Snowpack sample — Loveland Pass, Silver Plume, Colorado, USA (1/12/25, 11:40 AM MST)
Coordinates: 39.66, -105.88
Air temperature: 7 °F
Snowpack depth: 140 cm
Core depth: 10 cm
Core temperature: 41 °F
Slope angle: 11°, slope face: 30°
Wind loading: high
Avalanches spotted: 2
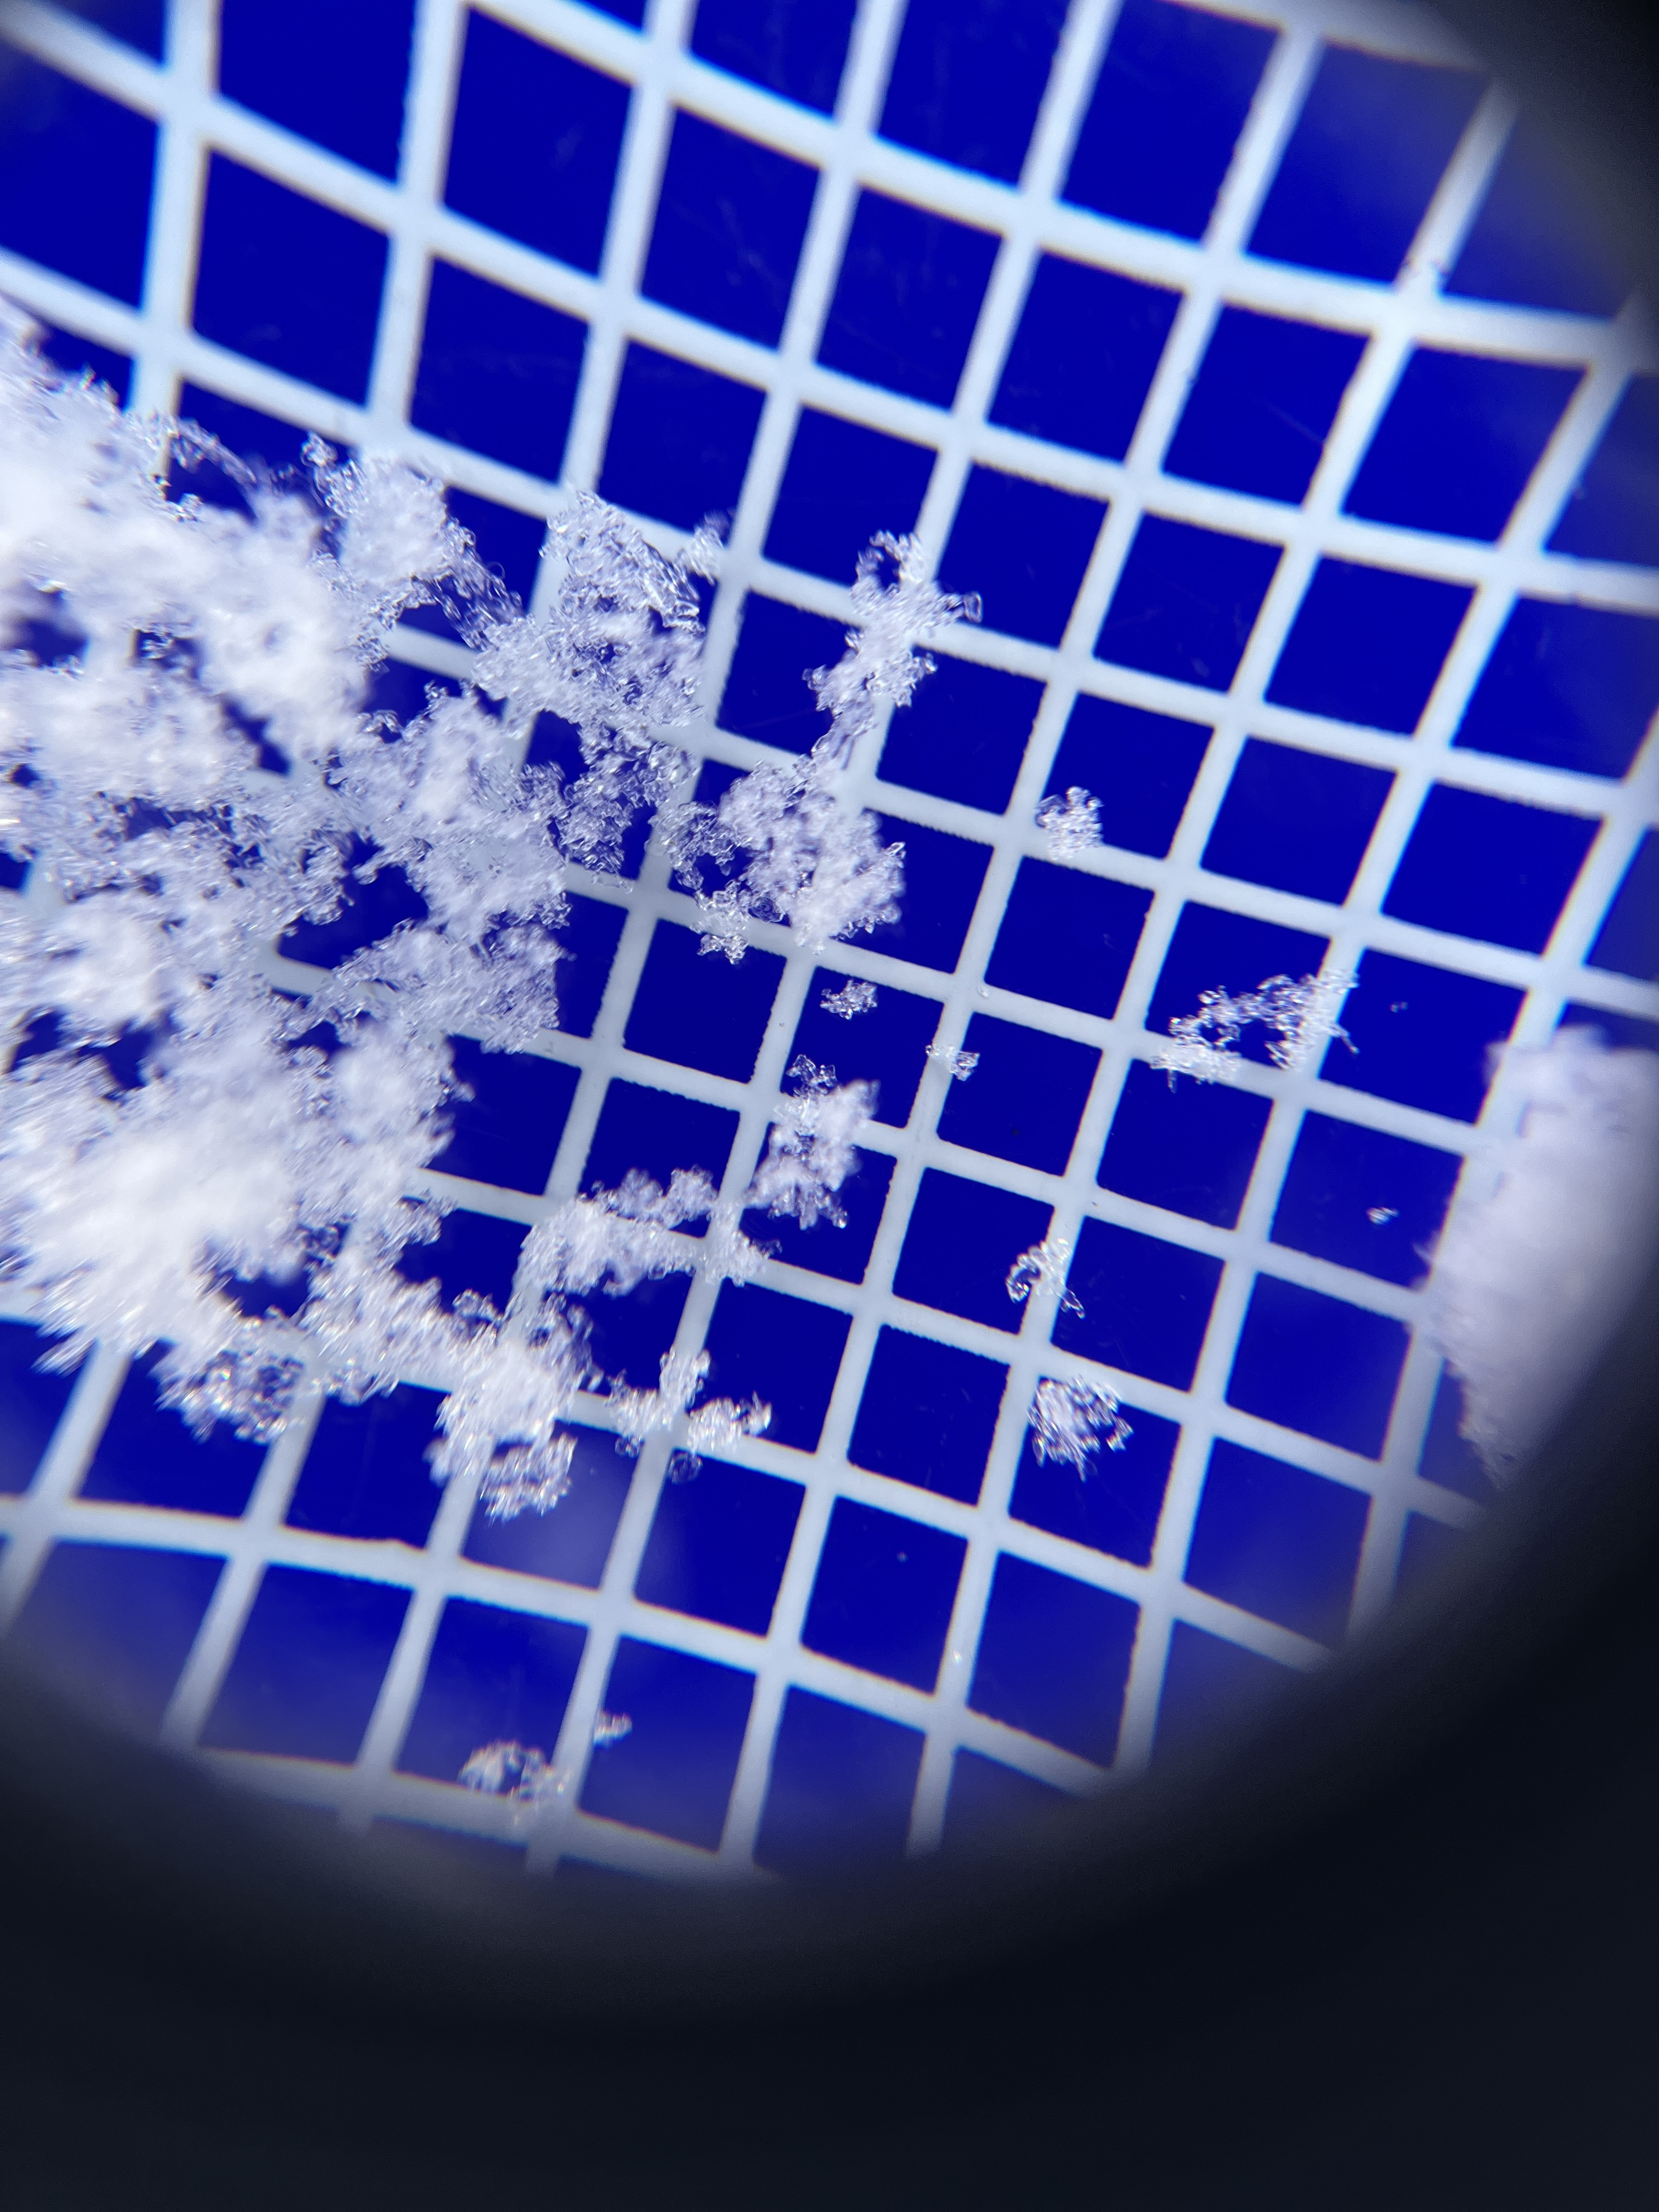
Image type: magnified_profile
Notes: Pilot using slightly modified coring method that took too large segment for snow profile picturing, advised not to use in higher level models. Two avalanche on south face nearby, partially cloudy with light snow in the last 24 hours. Lots of wind loading on eastern features.